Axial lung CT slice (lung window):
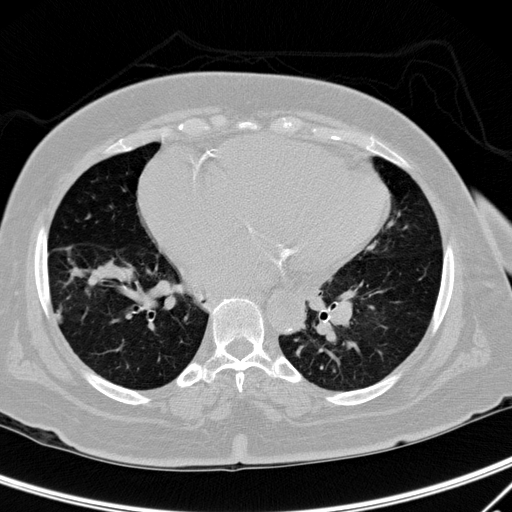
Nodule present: yes
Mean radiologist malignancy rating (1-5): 2.667